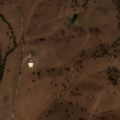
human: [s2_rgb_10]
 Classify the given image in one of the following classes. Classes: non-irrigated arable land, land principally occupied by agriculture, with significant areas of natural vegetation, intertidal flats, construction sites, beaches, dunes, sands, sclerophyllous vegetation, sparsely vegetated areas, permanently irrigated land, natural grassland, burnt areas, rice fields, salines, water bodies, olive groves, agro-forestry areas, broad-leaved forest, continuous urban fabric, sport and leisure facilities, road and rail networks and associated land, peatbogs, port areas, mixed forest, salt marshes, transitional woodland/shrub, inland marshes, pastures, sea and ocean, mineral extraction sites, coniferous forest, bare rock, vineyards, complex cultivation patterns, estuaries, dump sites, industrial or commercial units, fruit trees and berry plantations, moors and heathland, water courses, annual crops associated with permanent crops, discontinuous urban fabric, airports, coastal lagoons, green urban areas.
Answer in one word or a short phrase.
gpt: non-irrigated arable land, vineyards, agro-forestry areas